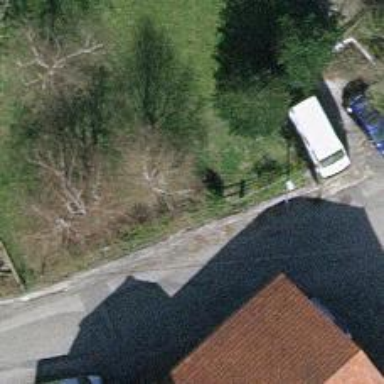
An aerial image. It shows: Hedge acting as barrier.